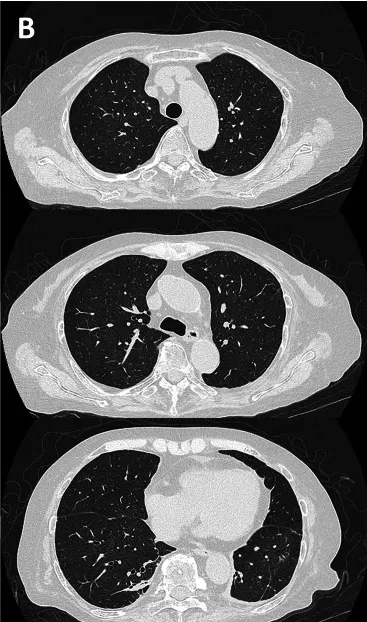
13 days after treatment initiation with trimethoprim-sulfamethoxazole, prednisolone, and ganciclovir.
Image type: radiology (ct)